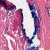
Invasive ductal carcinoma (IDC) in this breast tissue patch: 0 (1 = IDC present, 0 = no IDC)